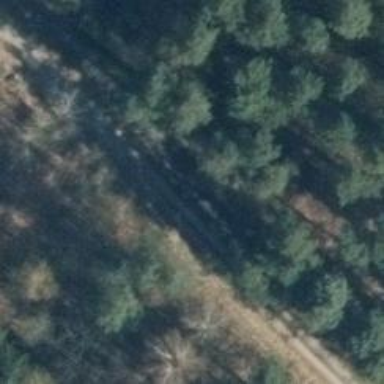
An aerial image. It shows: Track road with grade3 tracktype.